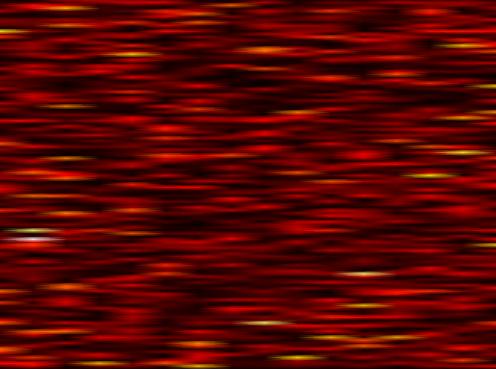
Label: WOLA